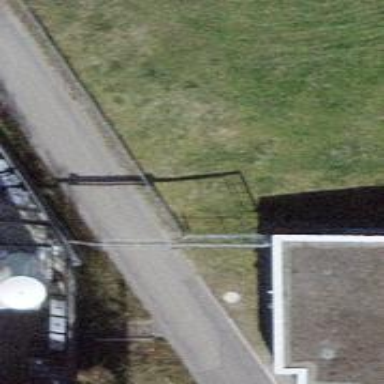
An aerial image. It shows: Gate.